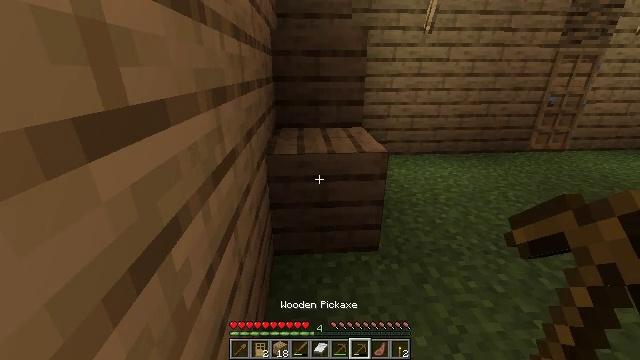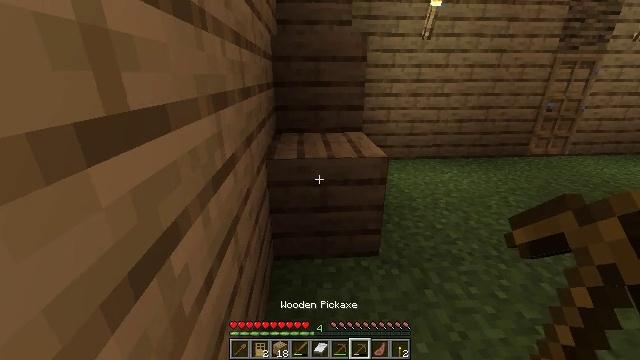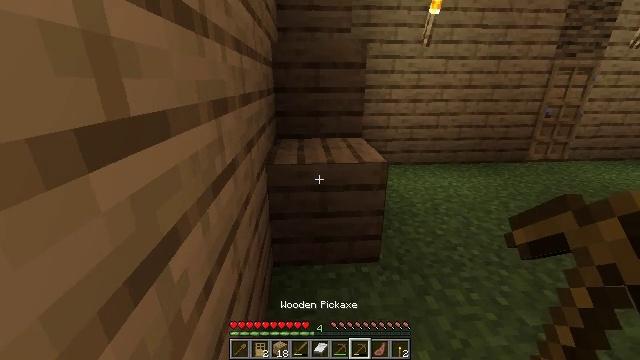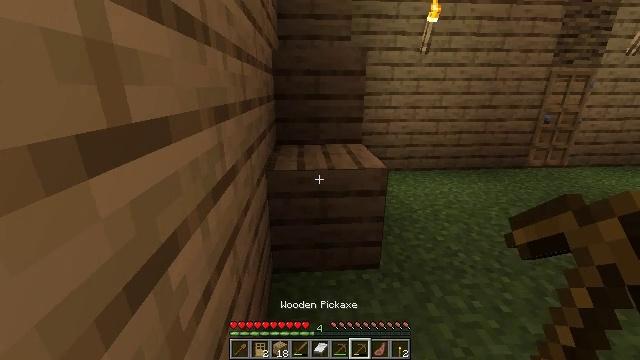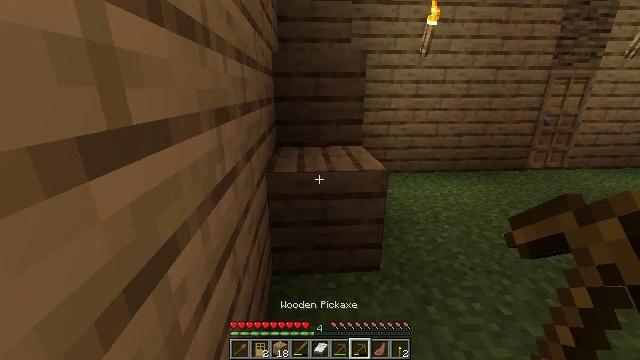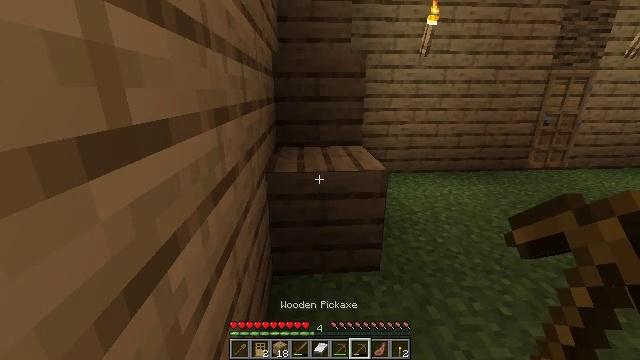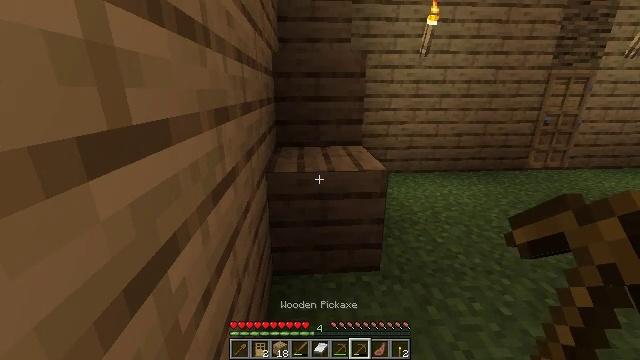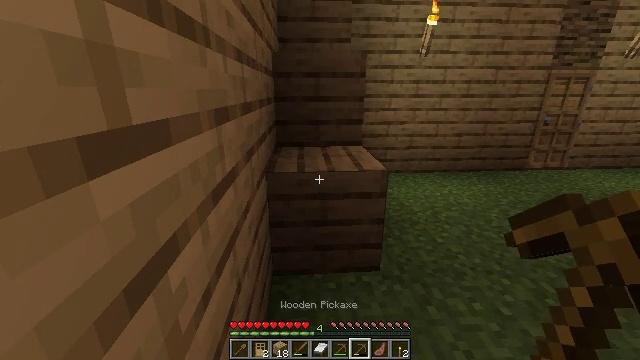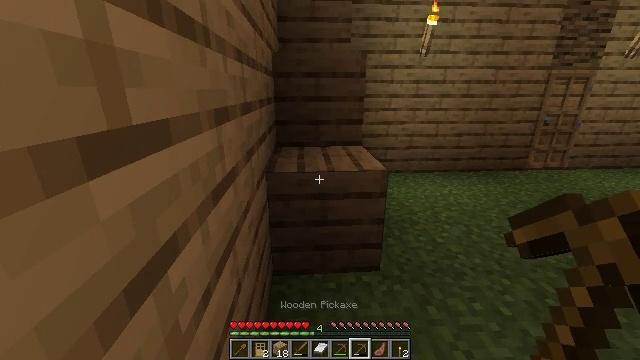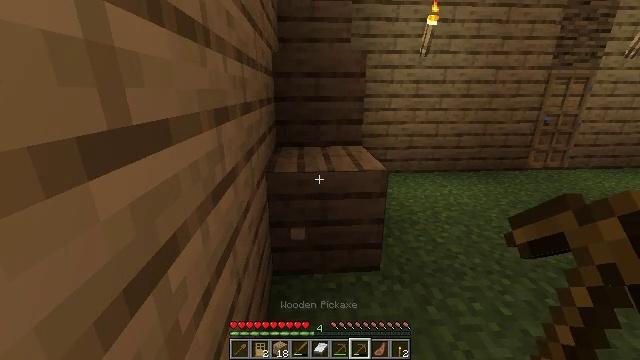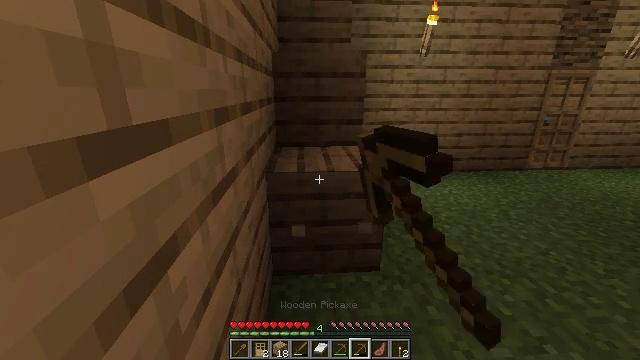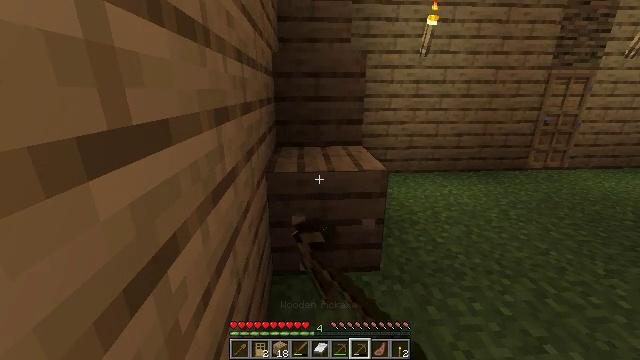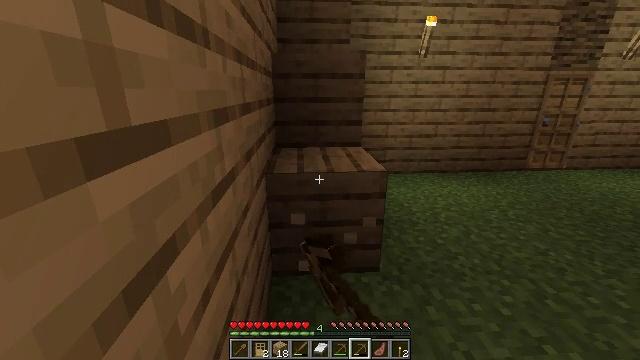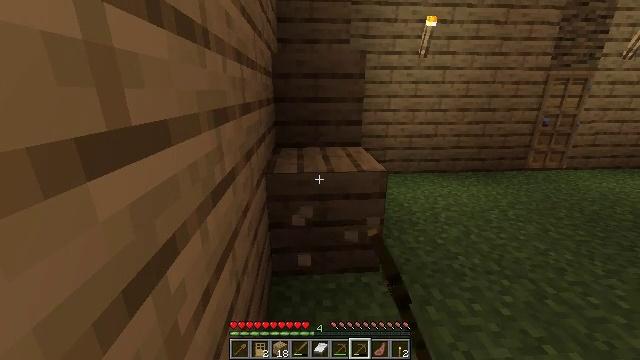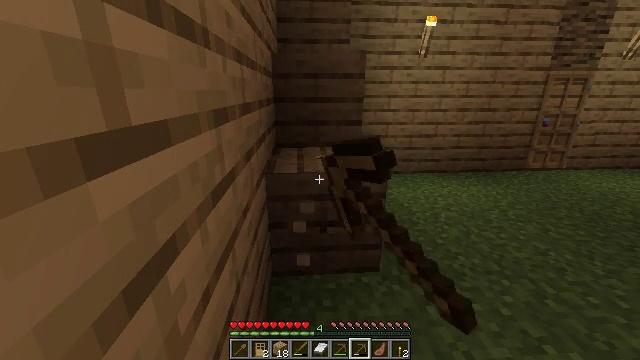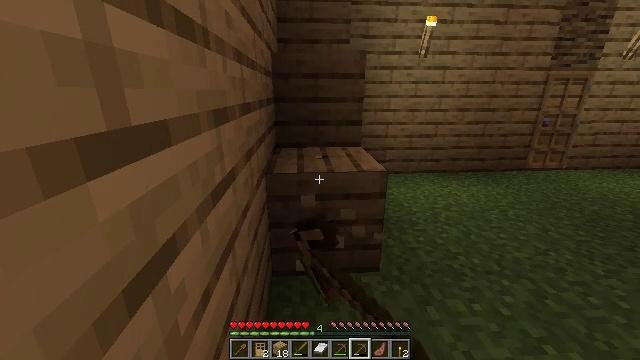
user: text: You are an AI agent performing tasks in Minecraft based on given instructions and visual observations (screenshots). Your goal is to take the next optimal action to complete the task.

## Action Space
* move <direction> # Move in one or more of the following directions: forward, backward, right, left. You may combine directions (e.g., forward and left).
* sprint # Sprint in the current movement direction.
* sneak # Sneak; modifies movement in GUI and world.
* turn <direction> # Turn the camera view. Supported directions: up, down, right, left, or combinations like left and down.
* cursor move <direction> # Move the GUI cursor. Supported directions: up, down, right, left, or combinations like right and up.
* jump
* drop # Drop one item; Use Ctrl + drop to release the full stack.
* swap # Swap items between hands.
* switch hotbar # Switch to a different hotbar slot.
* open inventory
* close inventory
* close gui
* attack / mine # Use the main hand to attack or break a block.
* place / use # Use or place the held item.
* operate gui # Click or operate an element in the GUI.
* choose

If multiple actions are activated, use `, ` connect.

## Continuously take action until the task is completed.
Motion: motion action
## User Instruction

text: Gather some oak planks.
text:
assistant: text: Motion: turn up
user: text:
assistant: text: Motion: turn up
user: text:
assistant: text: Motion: turn up
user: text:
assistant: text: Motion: no_op
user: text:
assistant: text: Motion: no_op
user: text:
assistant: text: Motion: no_op
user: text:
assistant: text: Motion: no_op
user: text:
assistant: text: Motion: no_op
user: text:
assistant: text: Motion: attack / mine
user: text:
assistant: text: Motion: attack / mine
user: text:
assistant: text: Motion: attack / mine
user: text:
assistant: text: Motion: attack / mine
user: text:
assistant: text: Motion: attack / mine
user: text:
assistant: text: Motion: attack / mine
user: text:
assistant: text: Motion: attack / mine
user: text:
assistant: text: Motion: attack / mine
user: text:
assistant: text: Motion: attack / mine
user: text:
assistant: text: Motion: attack / mine
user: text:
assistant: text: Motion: attack / mine
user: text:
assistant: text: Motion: attack / mine
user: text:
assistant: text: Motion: attack / mine
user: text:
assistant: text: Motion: attack / mine
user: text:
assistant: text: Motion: attack / mine
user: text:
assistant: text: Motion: attack / mine
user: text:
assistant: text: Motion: attack / mine
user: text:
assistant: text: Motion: attack / mine
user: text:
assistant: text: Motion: attack / mine
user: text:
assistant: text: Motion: attack / mine
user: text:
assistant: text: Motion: attack / mine
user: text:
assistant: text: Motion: attack / mine